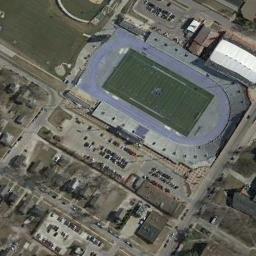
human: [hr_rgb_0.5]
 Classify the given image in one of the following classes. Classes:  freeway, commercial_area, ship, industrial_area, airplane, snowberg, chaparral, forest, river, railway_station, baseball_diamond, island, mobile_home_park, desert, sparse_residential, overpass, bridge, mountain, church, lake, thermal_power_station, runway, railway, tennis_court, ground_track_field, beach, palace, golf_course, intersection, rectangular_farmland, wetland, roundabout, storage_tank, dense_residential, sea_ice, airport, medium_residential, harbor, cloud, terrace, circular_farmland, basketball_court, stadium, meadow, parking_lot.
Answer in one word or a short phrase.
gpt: ground_track_field